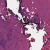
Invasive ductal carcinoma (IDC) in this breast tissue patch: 0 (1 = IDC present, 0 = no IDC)